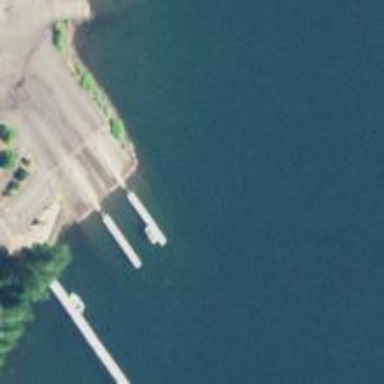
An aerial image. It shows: Slipway on leisure land.